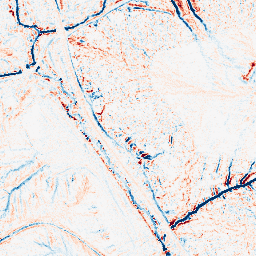
Category: edge_preserving
Decomposition family: median
Decomposition parameters: size: 7
Upsampling method: bicubic_16x
Upsampling parameters: scale: 16
Upsampling scale: 16